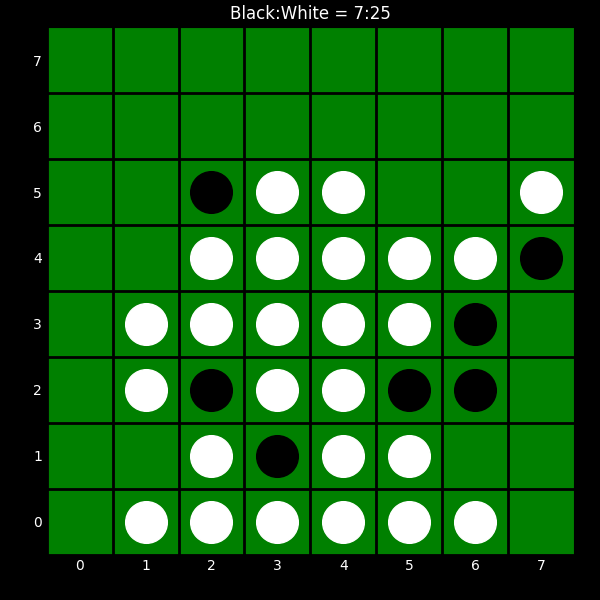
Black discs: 7
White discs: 25